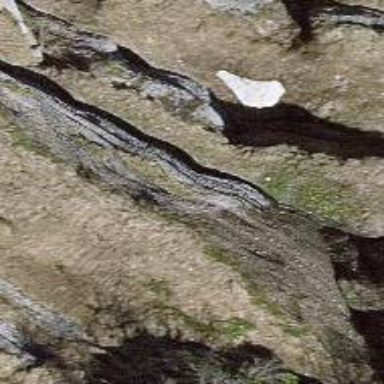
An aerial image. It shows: Cliff in nature.